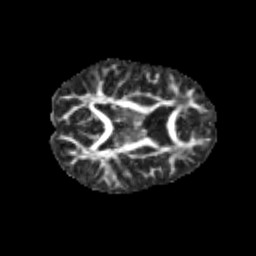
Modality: FA
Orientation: axial
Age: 11
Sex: female
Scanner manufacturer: siemens
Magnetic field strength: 3 T
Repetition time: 3.8 s
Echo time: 0.07 s